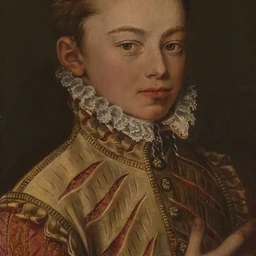
Title: Portrait of Don Juan of Austria
Artist: Alonso Sánchez Coello
Caption: portrait of don juan of austria, painting, oil painting, oil paint (paint), sixteenth century, portraits, panel painting, painting techniques, painting (image making), wood (plant material), plant material, panel (wood), organic material, canvas, spanish, youth, wealth, red (color), portraits: male subject, portrait, nobility, luxury, lace, gold (color), 16th century, oil paintings (visual works), oil on panel, paint, european painting, alonso sánchez coello, a work made of oil on panel, transferred to canvas, painting and sculpture of europe, art institute of chicago